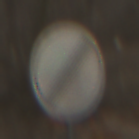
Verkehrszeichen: EndeSaemtlicherBegrenzungen
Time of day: MorningAfternoon
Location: Outdoor (Nature)
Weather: PartlyCloudy
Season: Winter
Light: Natural